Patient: sex M, age 61
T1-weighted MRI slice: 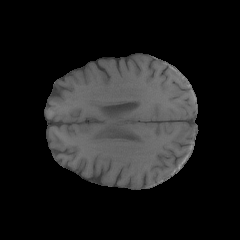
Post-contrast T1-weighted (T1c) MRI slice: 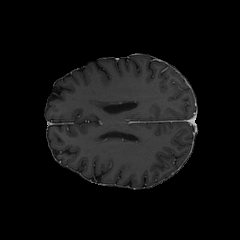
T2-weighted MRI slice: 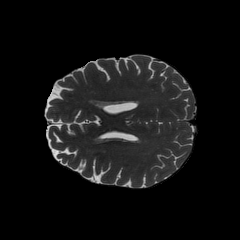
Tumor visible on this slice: no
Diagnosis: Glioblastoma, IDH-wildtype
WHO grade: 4